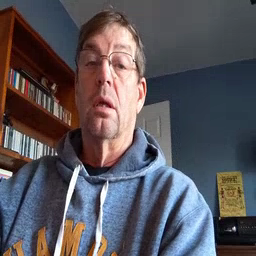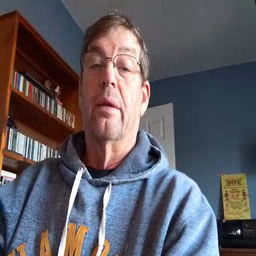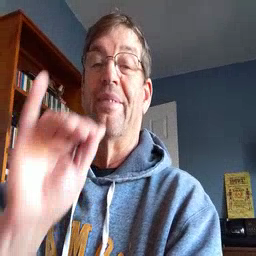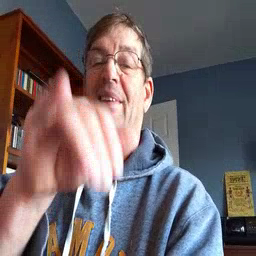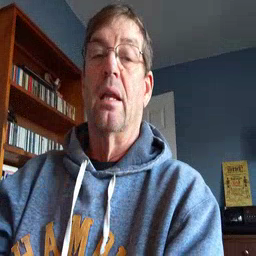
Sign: that